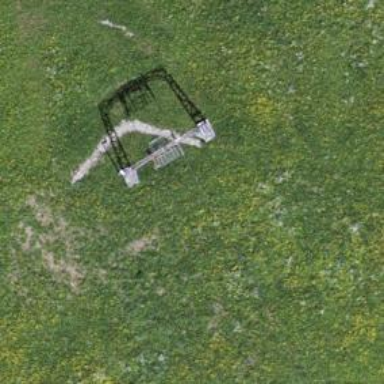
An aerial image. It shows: Pylon for aerialway.